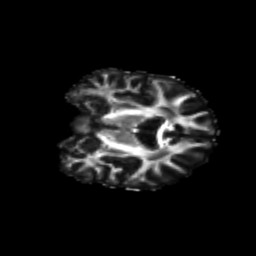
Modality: FA
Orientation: coronal
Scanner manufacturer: siemens
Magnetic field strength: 3 T
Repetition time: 9.2 s
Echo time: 0.084 s